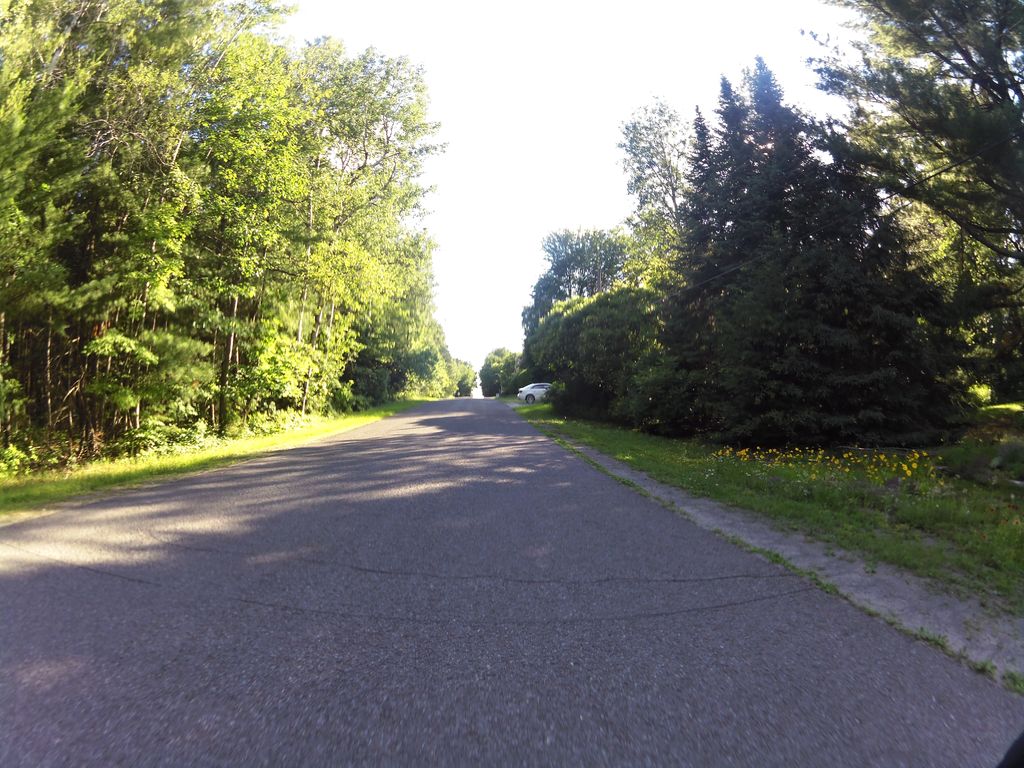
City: ottawa-gatineau